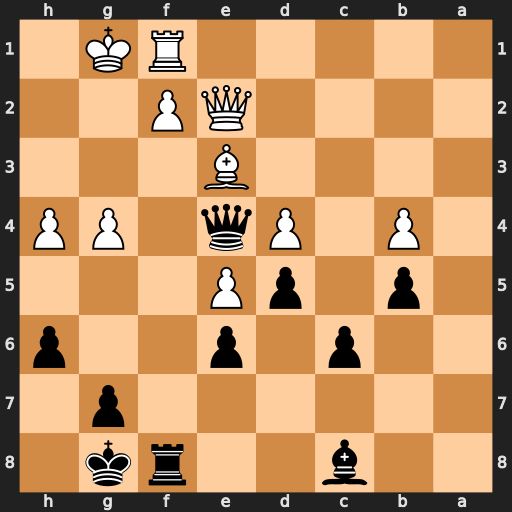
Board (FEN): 2b2rk1/6p1/2p1p2p/1p1pP3/1P1Pq1PP/4B3/4QP2/5RK1
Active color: b
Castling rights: -
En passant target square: -
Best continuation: Rf3 Qxf3 Qxf3